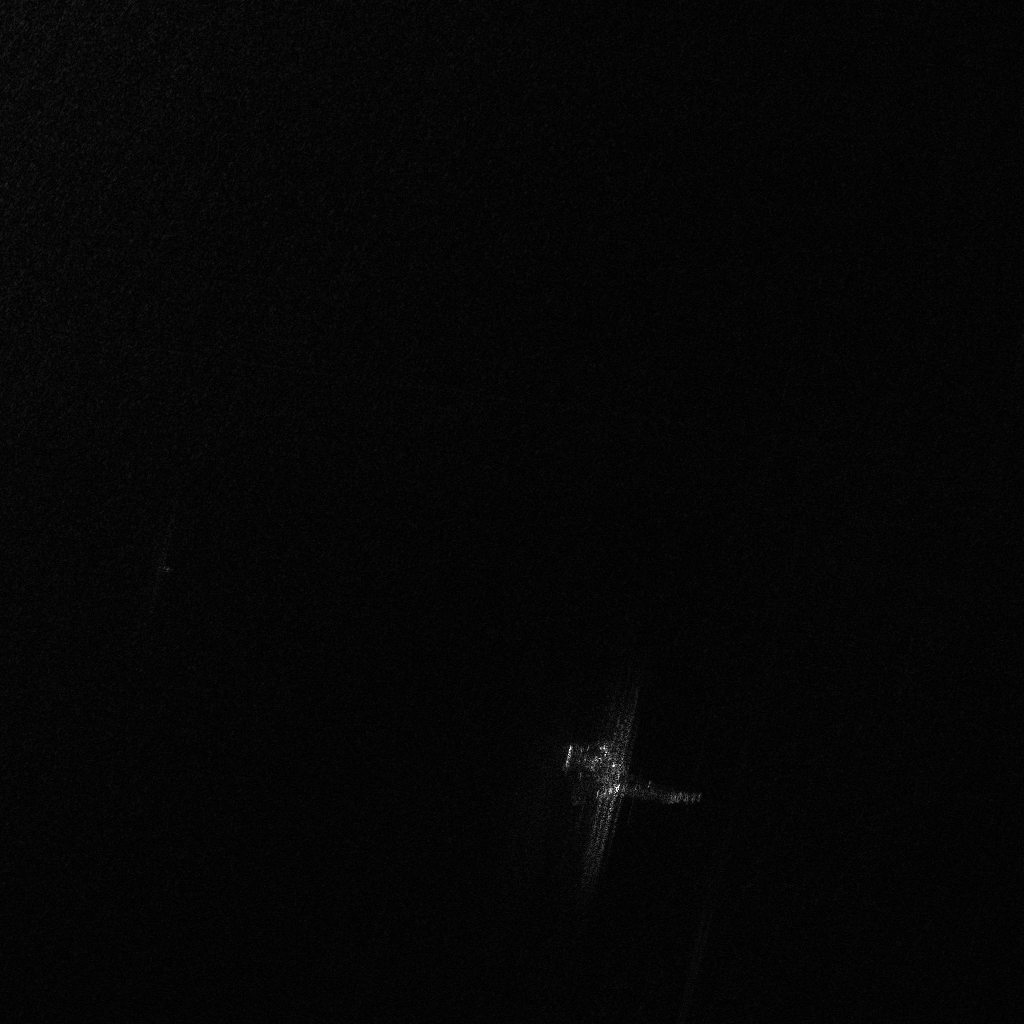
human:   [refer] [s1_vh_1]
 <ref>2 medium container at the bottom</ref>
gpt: <box>[[57, 70, 59, 76, 84], [58, 72, 60, 78, 84]]</box>